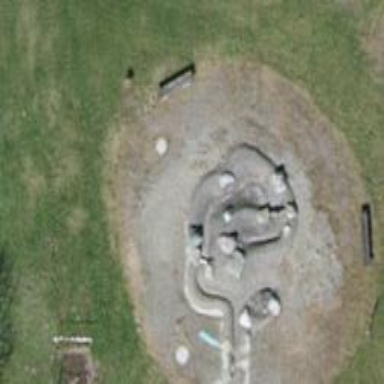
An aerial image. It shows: Fountain.